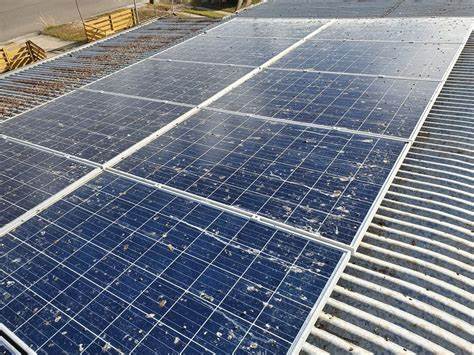
Label: Bird-drop